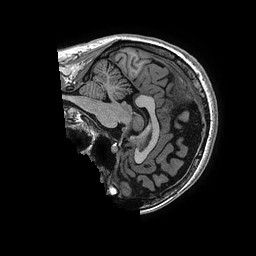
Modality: T1w
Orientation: sagittal
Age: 33
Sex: female
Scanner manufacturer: ge
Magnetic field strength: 3 T
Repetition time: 0.006952 s
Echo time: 0.00292 s